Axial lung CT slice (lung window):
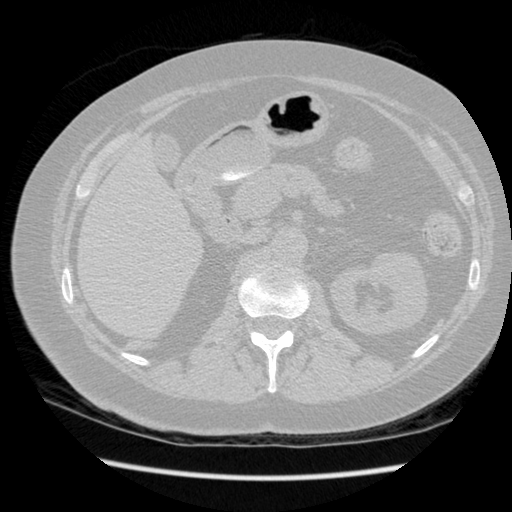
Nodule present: no